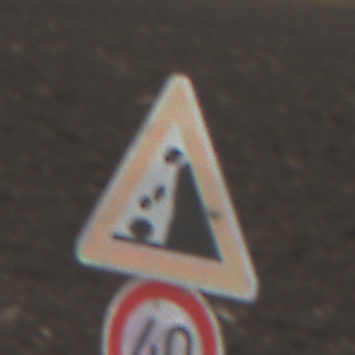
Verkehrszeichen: SteinschlagRechts
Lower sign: Geschwindigkeit40
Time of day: MorningAfternoon
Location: Outdoor (Nature)
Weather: Overcast
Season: NotSpecified
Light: Natural